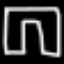
Label: pants